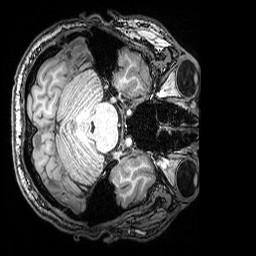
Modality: T1w
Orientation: axial
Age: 31
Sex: male
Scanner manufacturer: siemens
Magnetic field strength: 3 T
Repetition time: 2.53 s
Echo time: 0.00388 s